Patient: sex M, age 47
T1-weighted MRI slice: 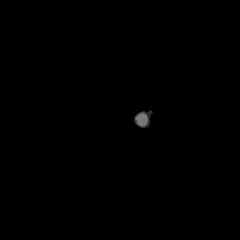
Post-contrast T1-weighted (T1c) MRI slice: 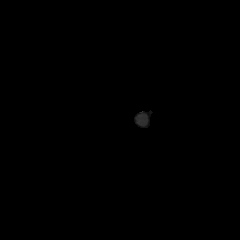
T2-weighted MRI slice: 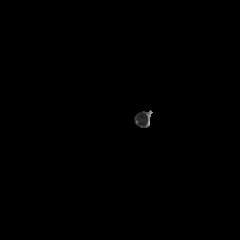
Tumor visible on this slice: no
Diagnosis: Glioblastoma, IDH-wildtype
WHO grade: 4